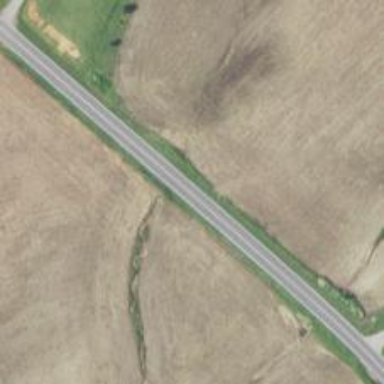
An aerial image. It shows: Unclassified road with asphalt surface.